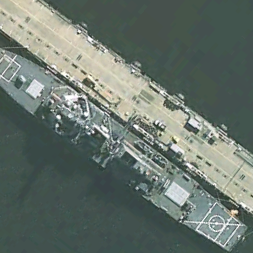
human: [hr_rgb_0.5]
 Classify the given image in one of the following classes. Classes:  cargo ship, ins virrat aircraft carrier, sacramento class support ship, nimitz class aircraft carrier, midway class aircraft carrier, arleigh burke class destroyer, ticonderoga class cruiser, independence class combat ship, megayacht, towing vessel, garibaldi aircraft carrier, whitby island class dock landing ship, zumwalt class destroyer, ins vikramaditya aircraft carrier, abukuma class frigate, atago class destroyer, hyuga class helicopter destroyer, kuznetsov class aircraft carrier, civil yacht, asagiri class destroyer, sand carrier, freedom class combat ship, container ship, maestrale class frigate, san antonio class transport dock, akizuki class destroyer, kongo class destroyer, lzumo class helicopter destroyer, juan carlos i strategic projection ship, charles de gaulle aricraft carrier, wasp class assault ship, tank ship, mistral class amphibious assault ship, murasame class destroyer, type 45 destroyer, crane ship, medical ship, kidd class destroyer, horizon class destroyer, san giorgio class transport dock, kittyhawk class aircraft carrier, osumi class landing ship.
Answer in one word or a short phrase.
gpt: Arleigh Burke class destroyer